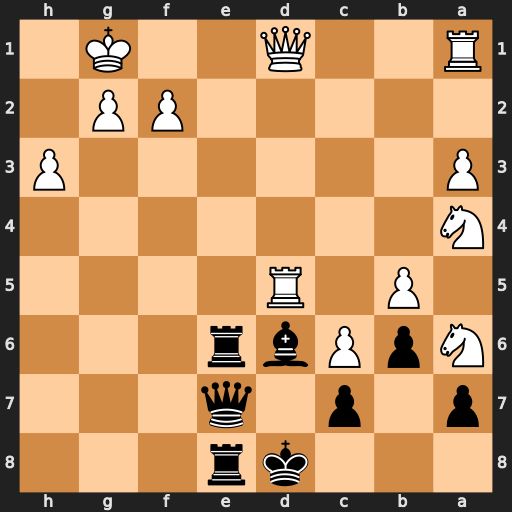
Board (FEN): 3kr3/p1p1q3/NpPbr3/1P1R4/N7/P6P/5PP1/R2Q2K1
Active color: b
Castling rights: -
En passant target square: -
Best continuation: Re1+ Qxe1 Qxe1+ Rxe1 Rxe1#